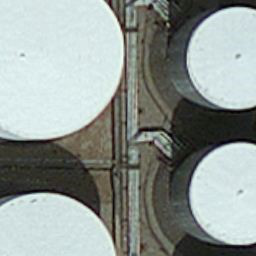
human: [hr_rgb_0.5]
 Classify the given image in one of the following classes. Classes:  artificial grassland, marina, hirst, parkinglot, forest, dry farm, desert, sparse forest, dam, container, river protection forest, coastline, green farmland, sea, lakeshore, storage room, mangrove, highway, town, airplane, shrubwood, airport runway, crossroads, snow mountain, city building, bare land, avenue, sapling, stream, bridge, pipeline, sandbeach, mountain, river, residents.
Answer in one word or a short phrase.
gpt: storage room